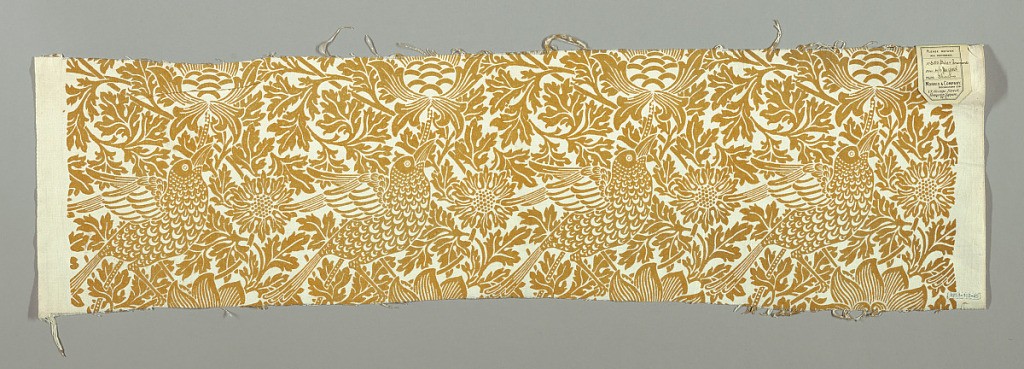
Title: Bird and Anemone
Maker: Morris & Co., London, England
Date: designed 1882
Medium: cotton Technique: printed
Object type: Textile
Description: Medium-scaled design of flowering branches with perching birds. In deep golden yellow on a white ground, with plain unprinted selvedges.